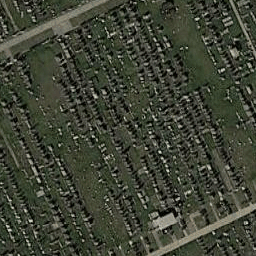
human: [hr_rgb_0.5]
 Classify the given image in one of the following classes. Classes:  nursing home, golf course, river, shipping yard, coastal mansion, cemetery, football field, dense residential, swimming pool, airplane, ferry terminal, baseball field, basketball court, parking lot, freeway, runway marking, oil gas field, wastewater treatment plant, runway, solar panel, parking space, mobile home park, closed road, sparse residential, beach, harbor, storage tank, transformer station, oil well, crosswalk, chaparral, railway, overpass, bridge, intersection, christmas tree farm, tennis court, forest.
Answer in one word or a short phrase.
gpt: cemetery